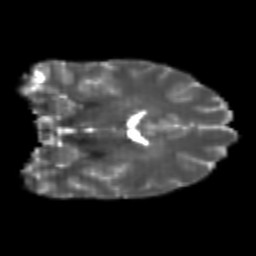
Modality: T2w
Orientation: coronal
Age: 22
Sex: female
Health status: healthy
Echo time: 0.074 s